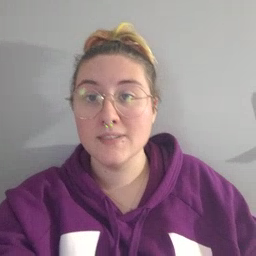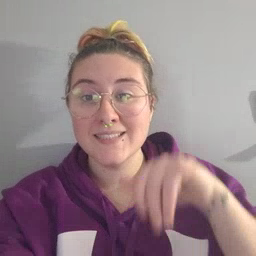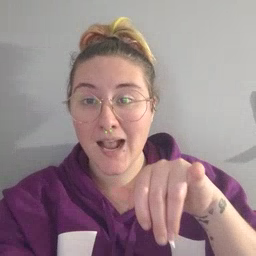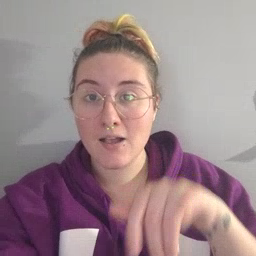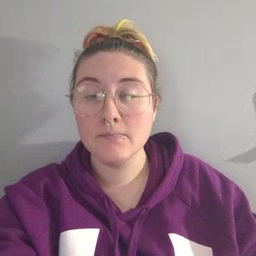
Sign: stay